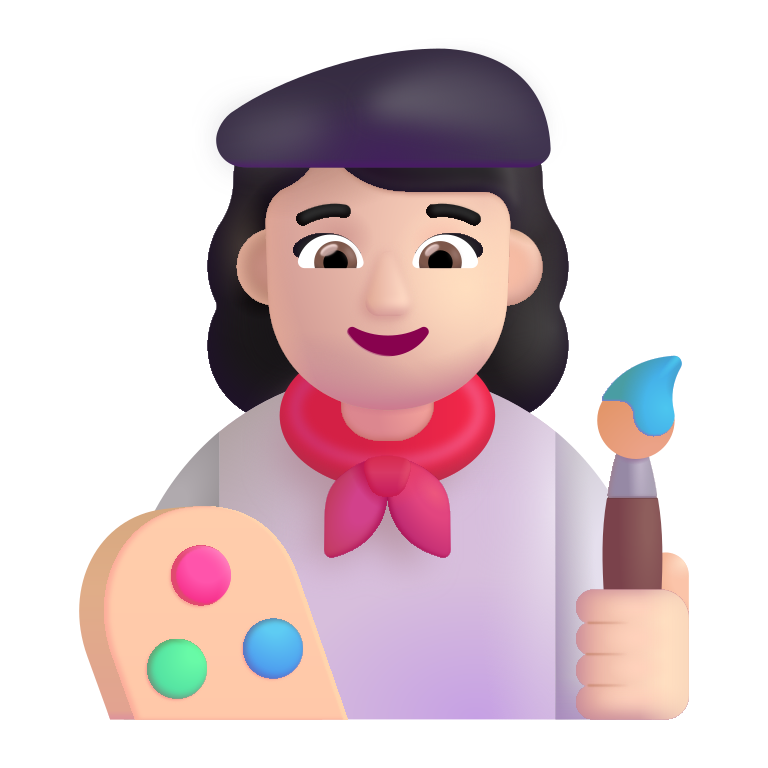
woman artist color light